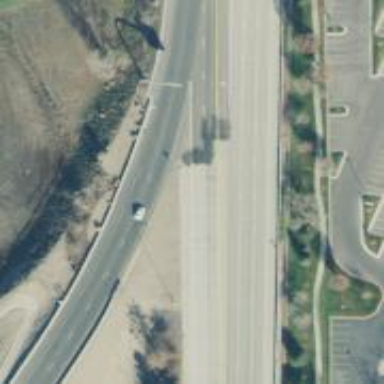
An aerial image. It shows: Asphalt trunk link road.